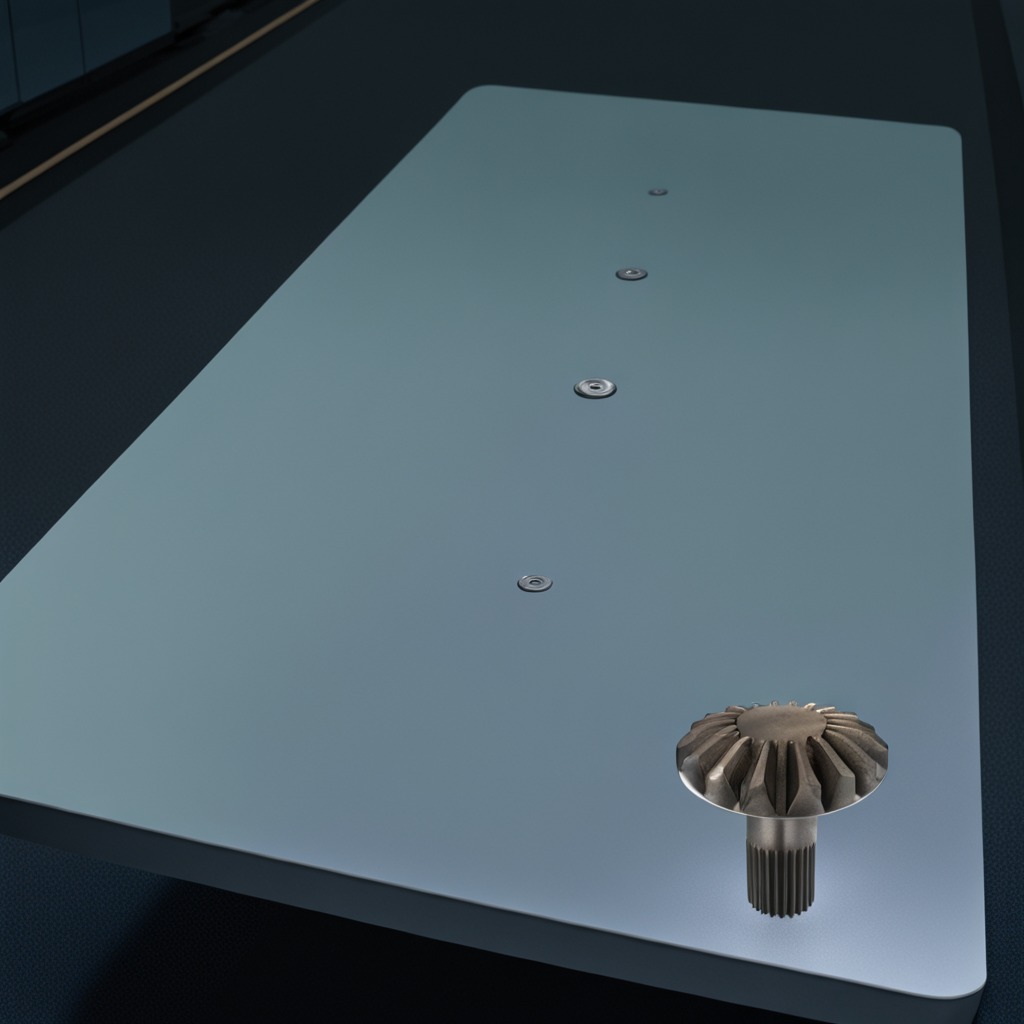
A steel gear with teeth is lying on a clean empty table in a railway signal maintenance room lit by harsh overhead fluorescents.